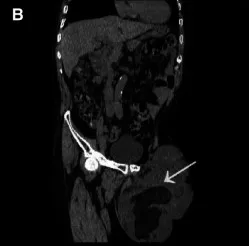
The abdominal enhancement CT showed that there was a lumpy uneven density shadow in the left scrotum, and there was fat and soft tissue density shadow In It which was not related with the contents of the abdominal cavity. The abdominal enhanced CT showed that there was a lumpy uneven density shadow in the left scrotum again,which was about 18.5 cm x 14 cm in size [now (B)]. MRI enhancement of the pelvic cavity showed irregular mass shadow in left groin and scrotum, lobulated, with some uneven fat signal in the center, about 20 cm x 13 cm x 17 cm in size.
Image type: radiology (ct)